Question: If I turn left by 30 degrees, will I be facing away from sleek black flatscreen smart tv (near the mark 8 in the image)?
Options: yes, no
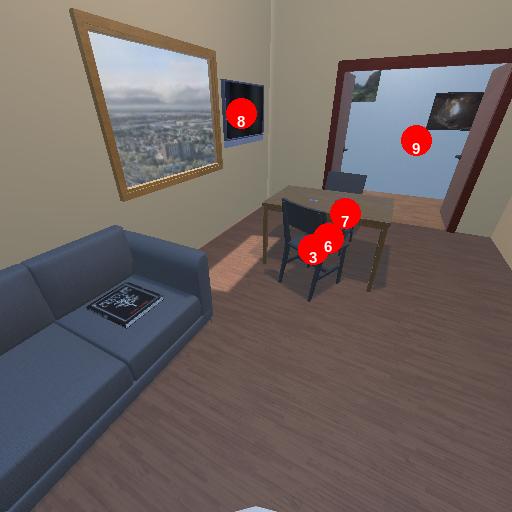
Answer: yes